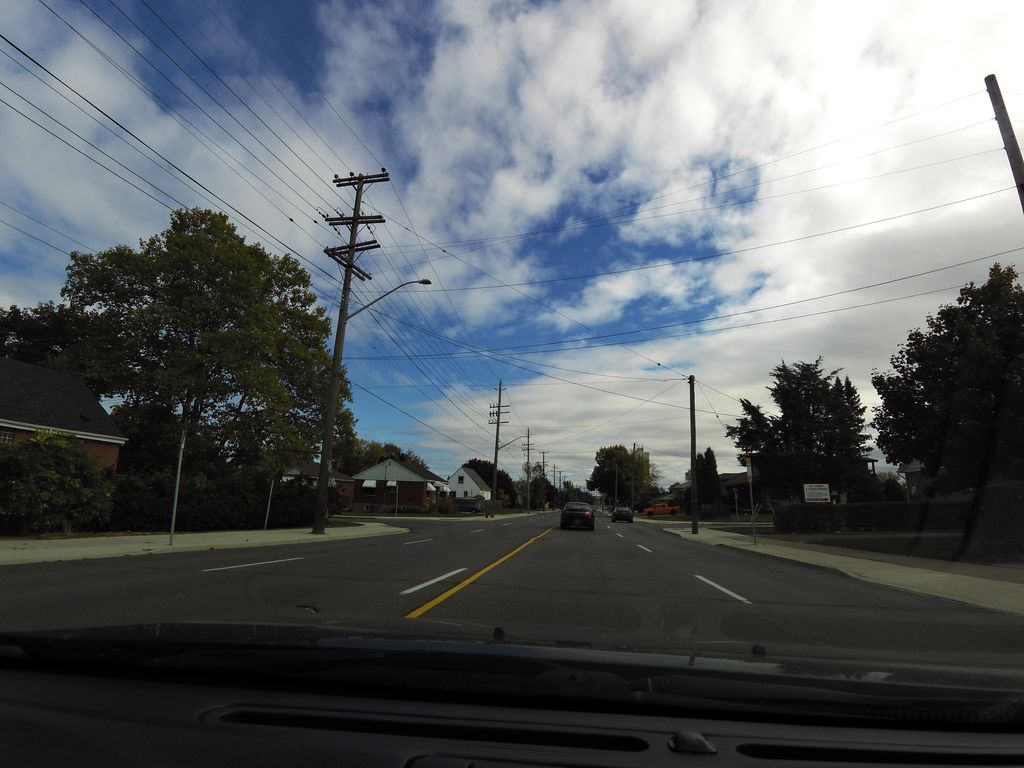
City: hamilton